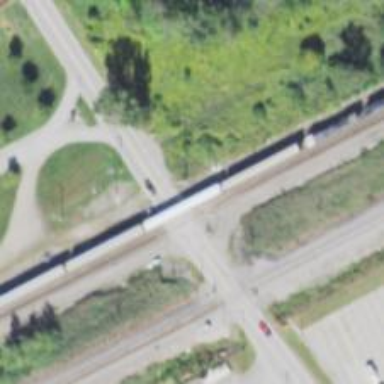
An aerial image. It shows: Level railway crossing with lights and barriers.